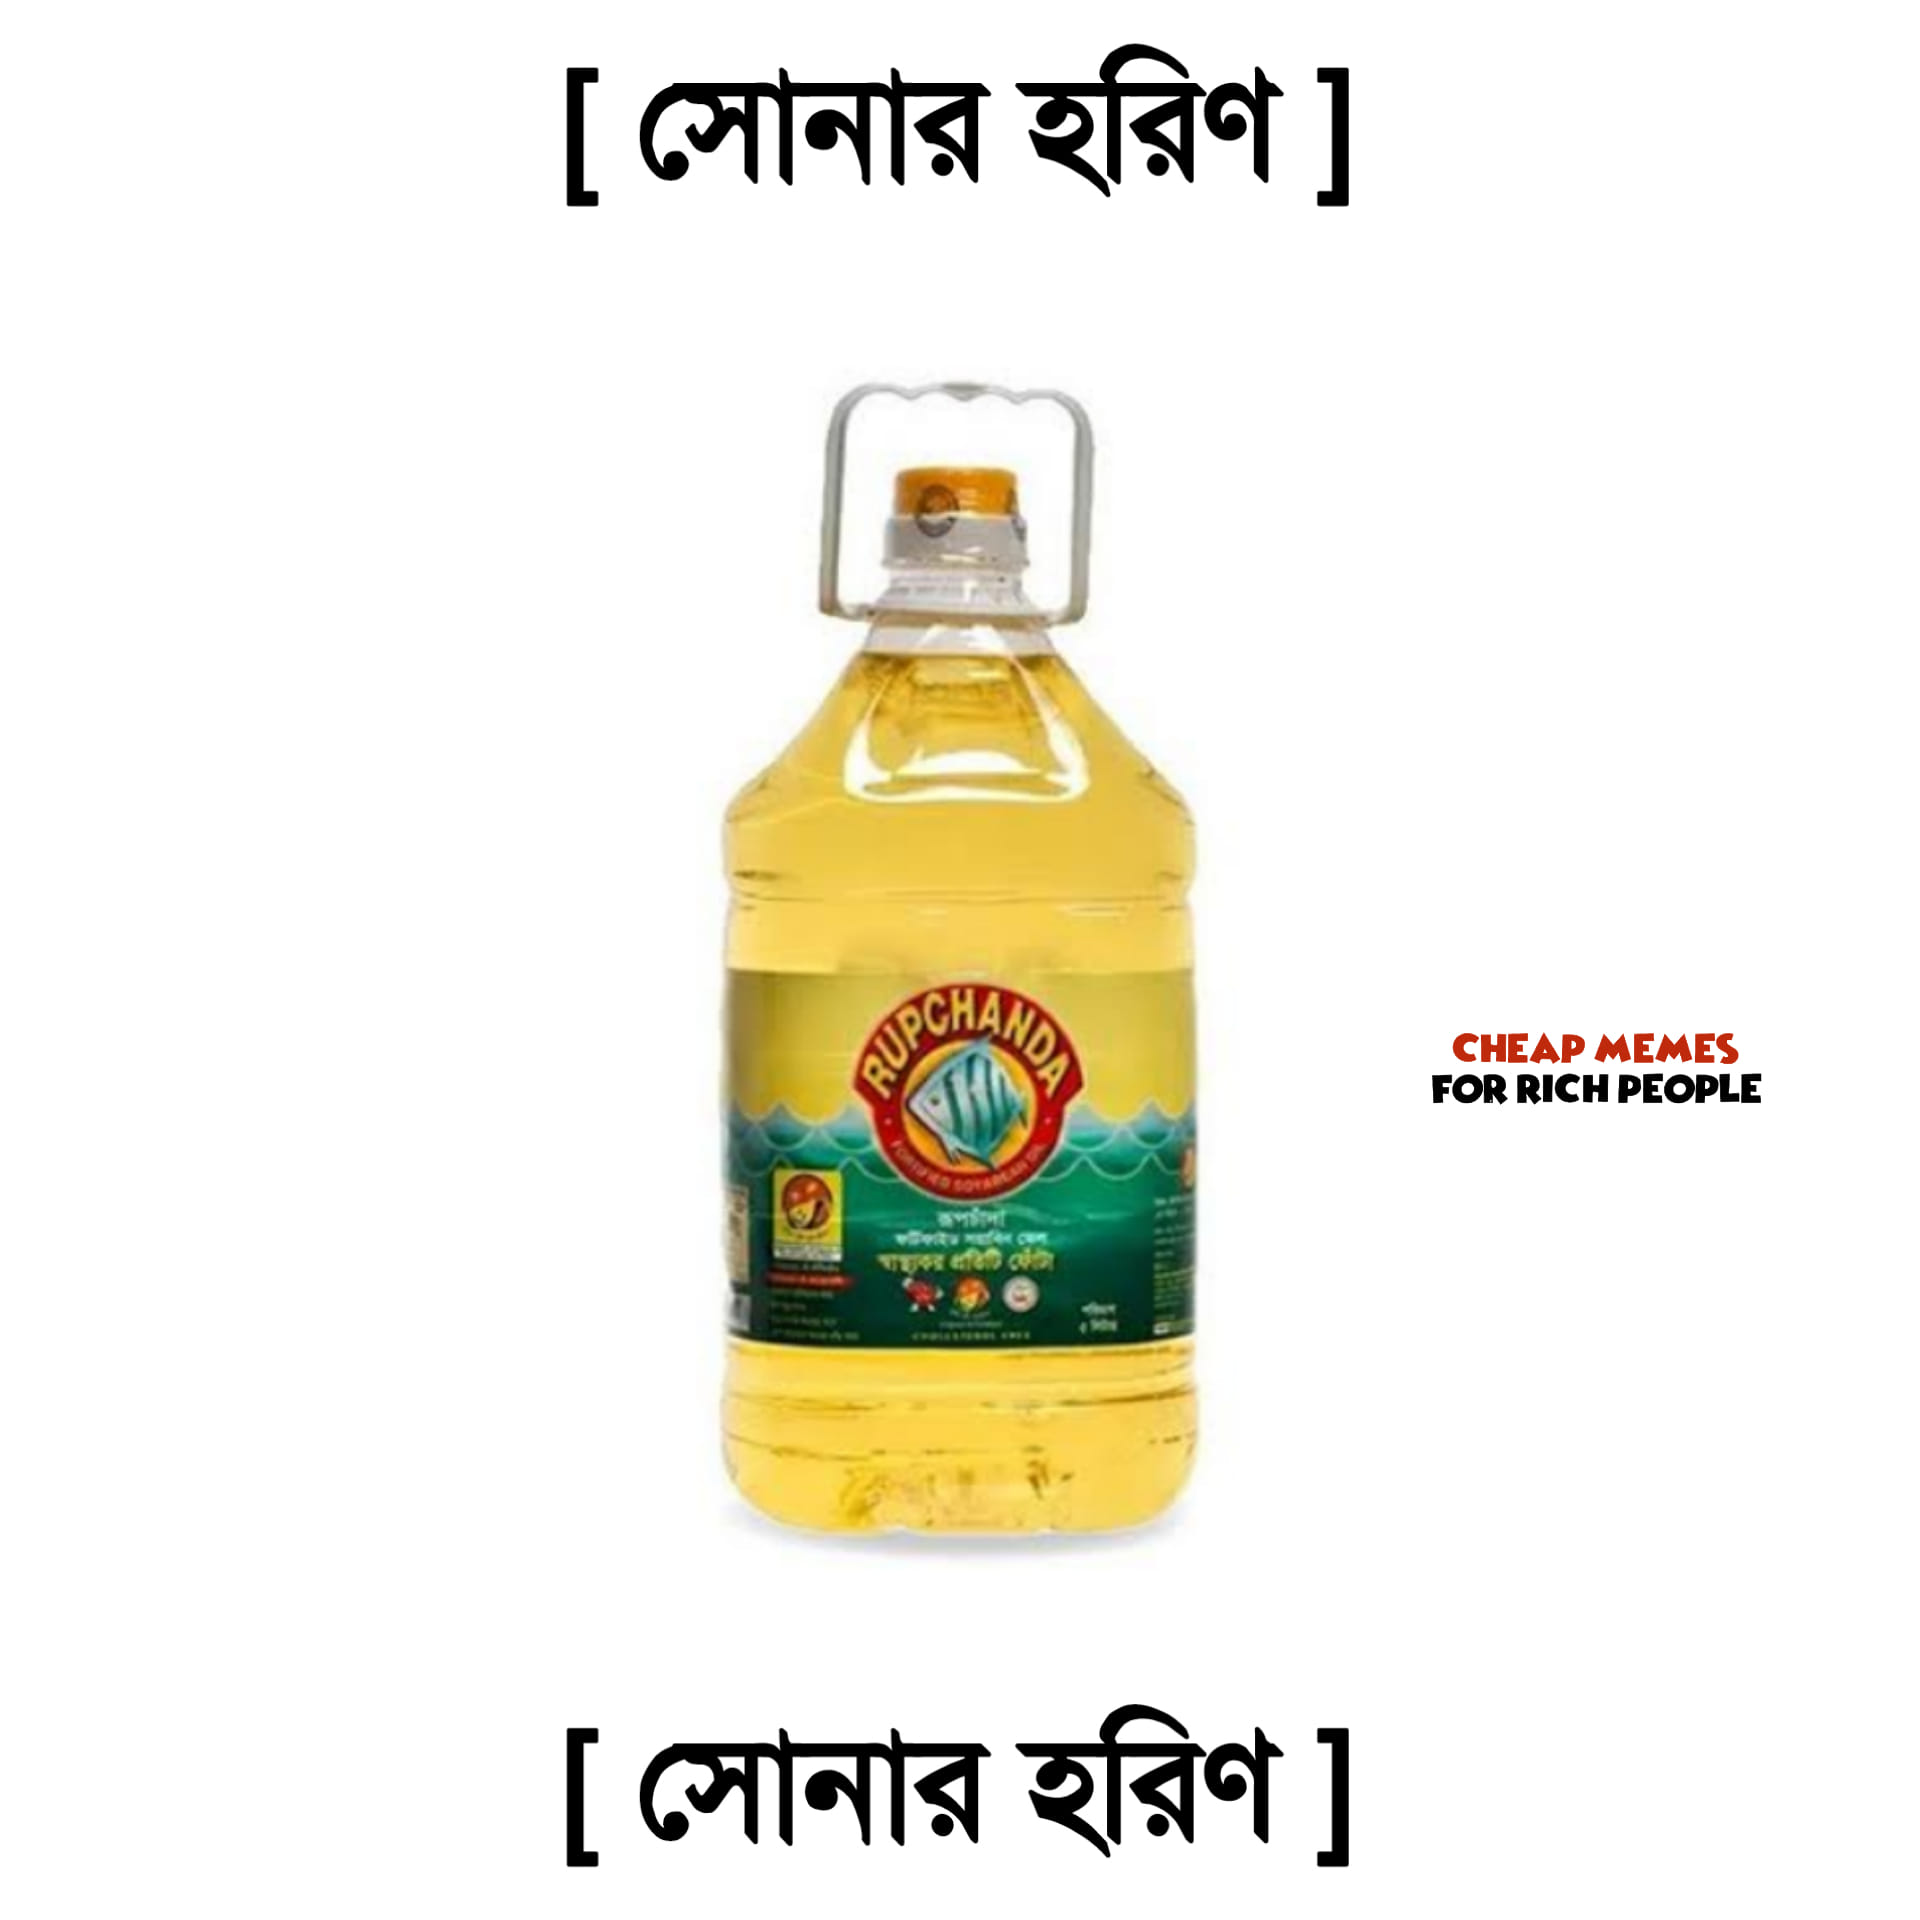
Caption: [ সোনার হরিণ ]    [ সোনার হরিণ ]
Label: non-hate